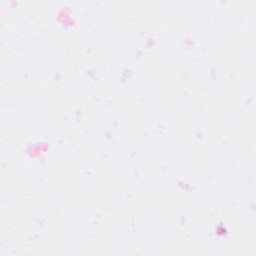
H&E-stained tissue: Breast